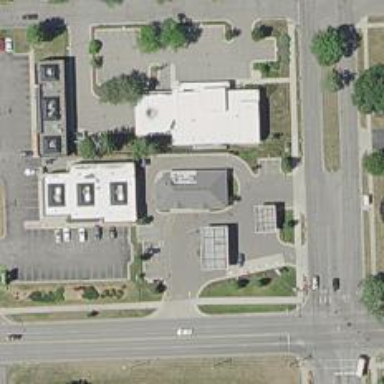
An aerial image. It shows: Convenience shop.